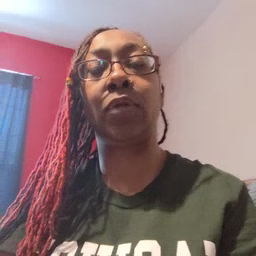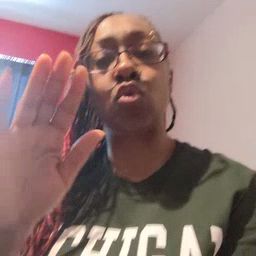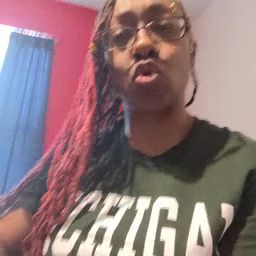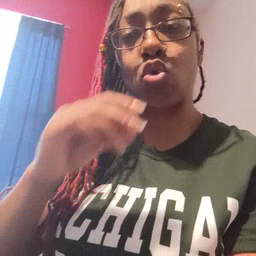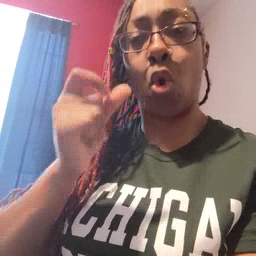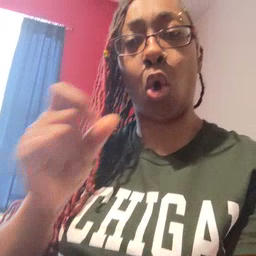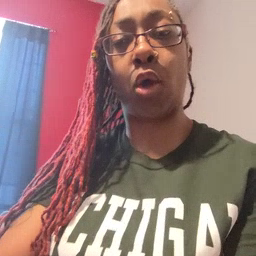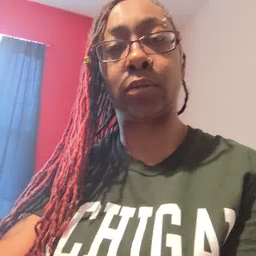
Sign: dog